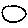
Label: circle